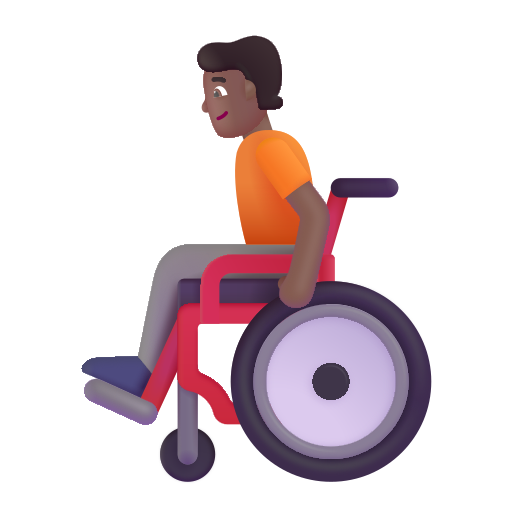
person in manual wheelchair color  dark